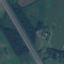
Label: Highway